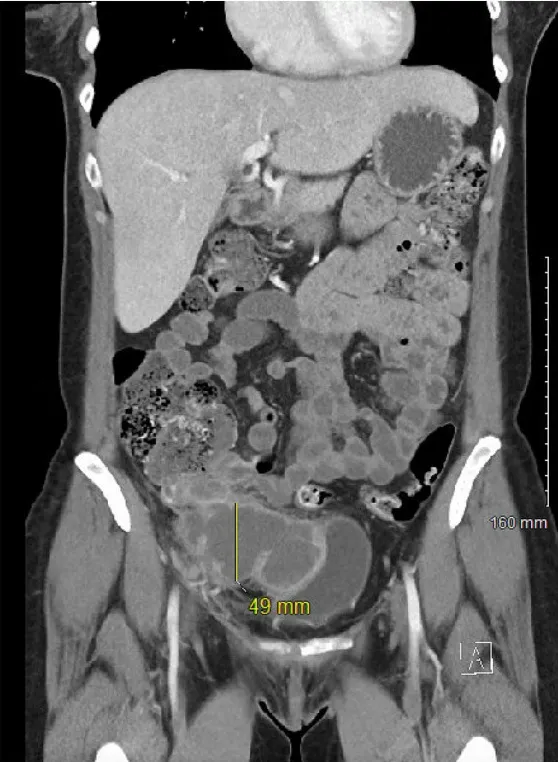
CT image of appendiceal adenocarcinoma.
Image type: radiology (ct)